The plot shows one second of acceleration measured on a rotor kit. Determine the machine's mechanical condition. Answer with exactly one of: normal, misalignment, unbalance, looseness.
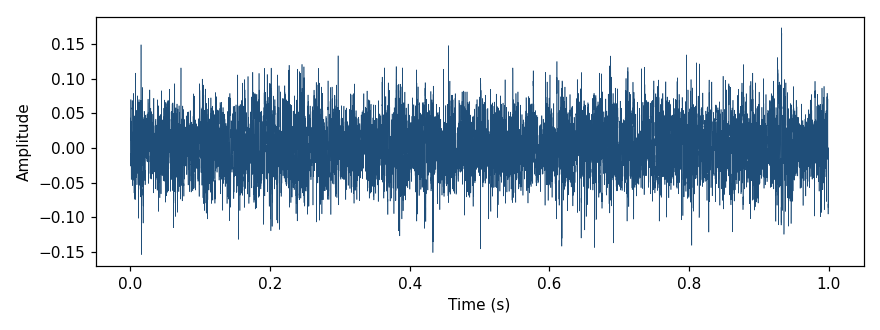
Answer: misalignment